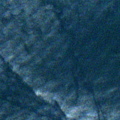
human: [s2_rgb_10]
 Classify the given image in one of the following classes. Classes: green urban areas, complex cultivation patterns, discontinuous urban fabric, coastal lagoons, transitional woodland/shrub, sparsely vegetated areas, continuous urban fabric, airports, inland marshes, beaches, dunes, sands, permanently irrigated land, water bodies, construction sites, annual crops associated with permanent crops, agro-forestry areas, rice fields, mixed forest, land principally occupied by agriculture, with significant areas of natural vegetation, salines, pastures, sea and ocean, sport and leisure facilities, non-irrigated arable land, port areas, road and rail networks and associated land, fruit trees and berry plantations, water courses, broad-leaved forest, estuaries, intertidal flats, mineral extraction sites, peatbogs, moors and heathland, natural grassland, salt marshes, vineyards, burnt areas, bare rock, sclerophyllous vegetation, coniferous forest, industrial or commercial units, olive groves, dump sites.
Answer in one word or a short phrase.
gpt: sea and ocean